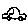
Label: car